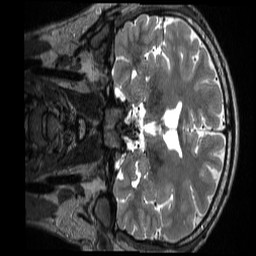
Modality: T2w
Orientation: coronal
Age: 21
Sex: male